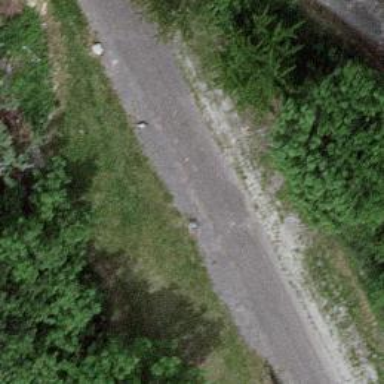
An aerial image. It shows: Unclassified road with asphalt surface.